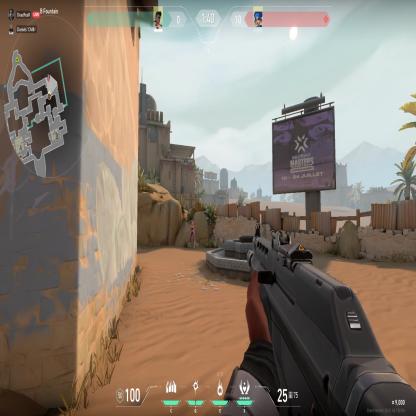
Label: enemy